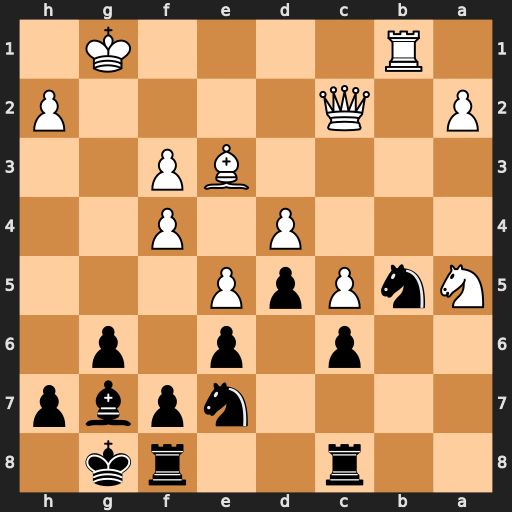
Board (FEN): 2r2rk1/4npbp/2p1p1p1/NnPpP3/3P1P2/4BP2/P1Q4P/1R4K1
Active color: b
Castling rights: -
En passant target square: -
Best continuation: Na3 Qc1 Nxb1